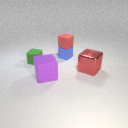
large purple rubber cube to the left of small blue rubber cube